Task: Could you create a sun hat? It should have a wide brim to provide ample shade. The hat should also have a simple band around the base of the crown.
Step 21:
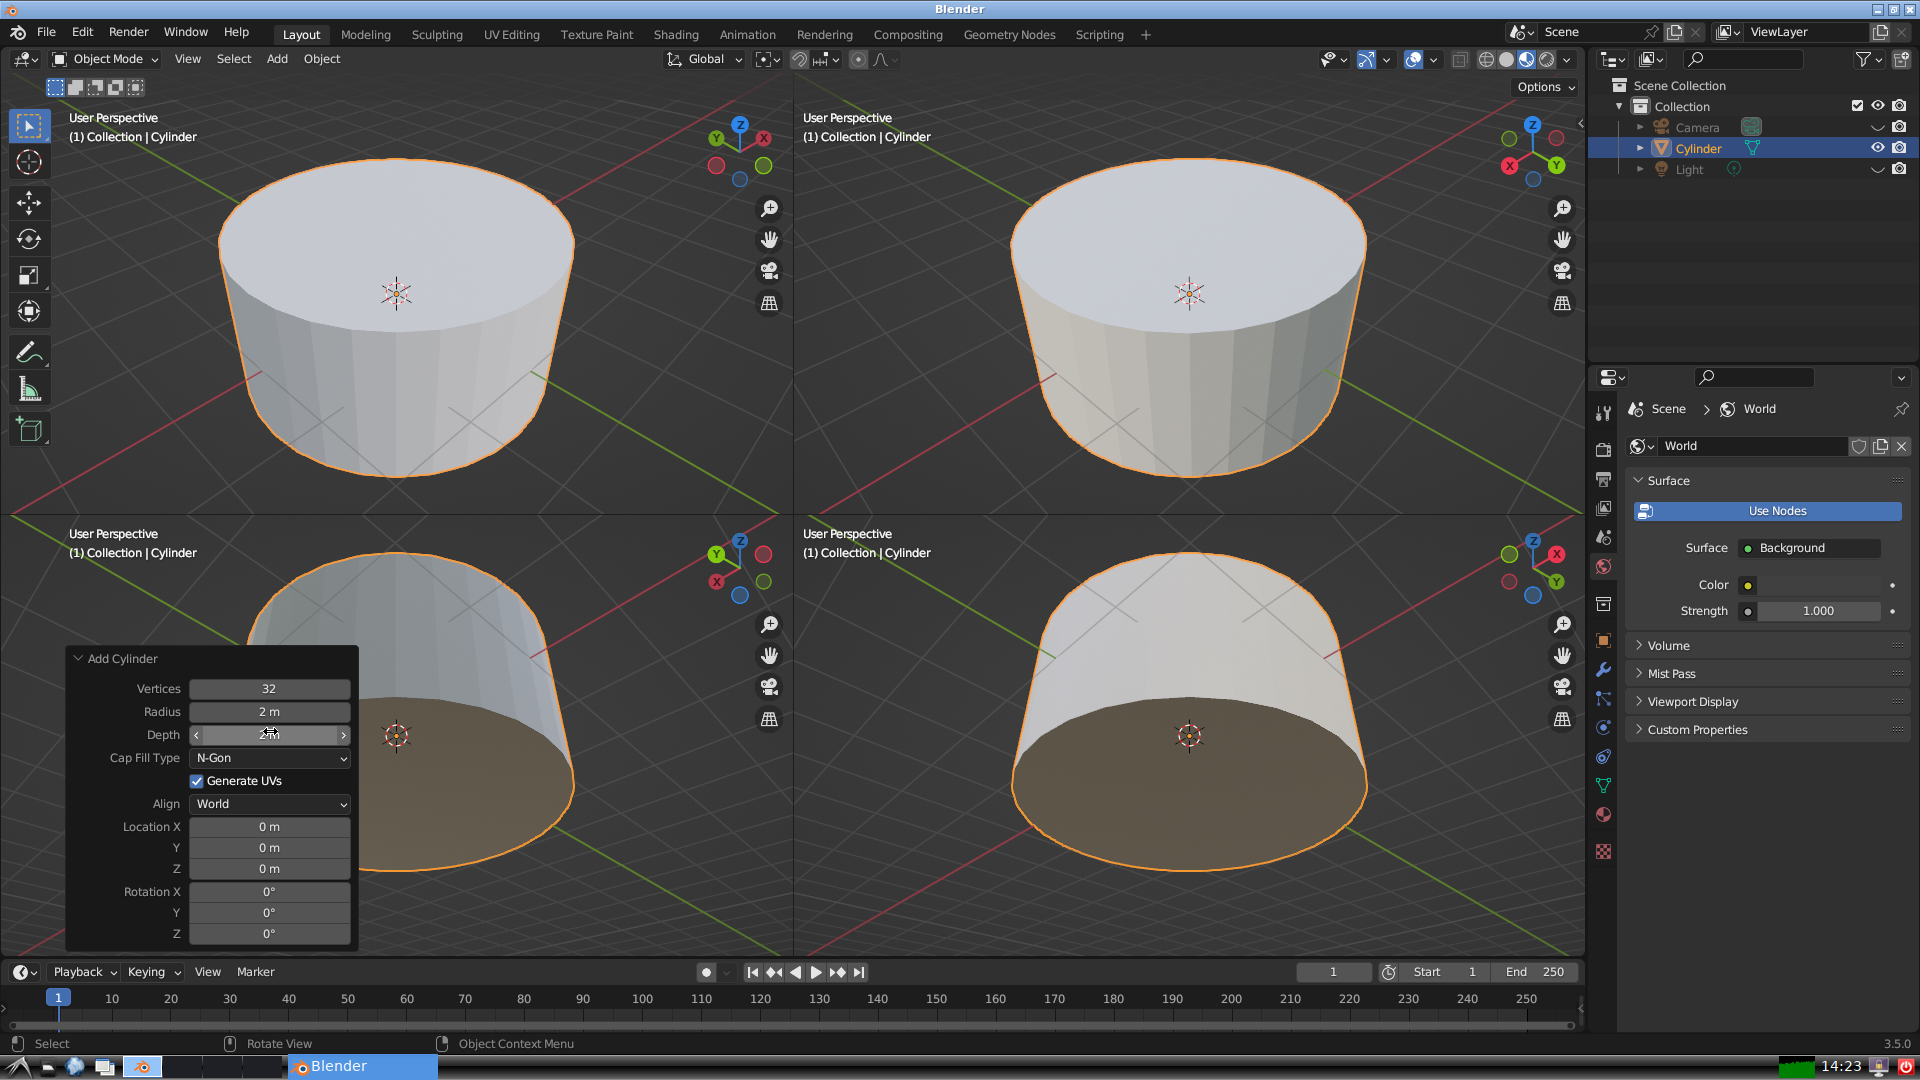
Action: click: no